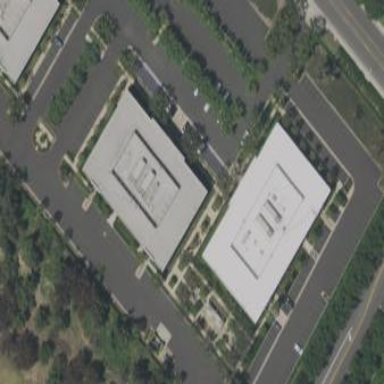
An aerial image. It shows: Office building.